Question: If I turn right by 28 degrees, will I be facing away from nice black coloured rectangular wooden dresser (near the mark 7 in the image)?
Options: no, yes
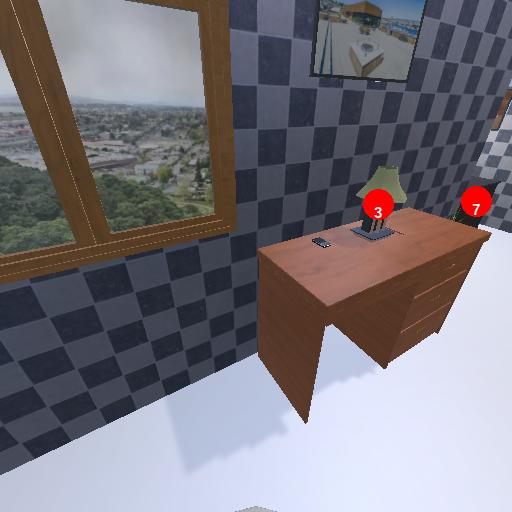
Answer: no